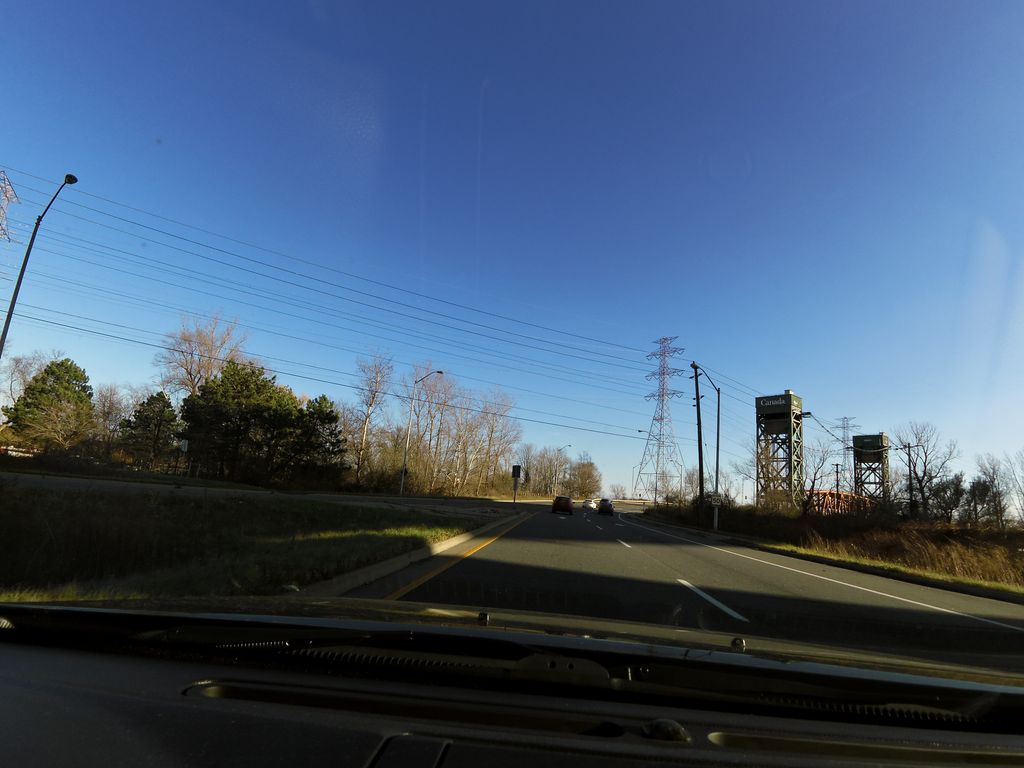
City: hamilton